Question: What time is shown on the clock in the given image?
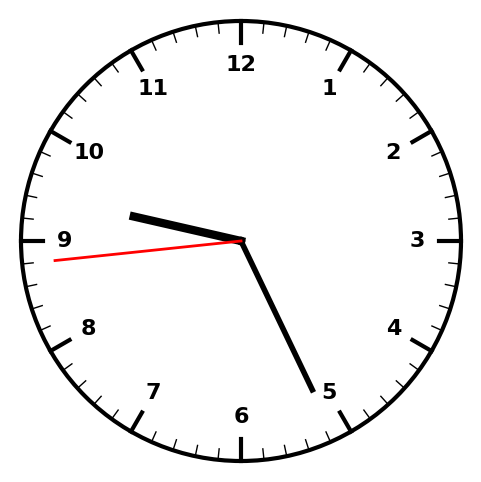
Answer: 09:25:44